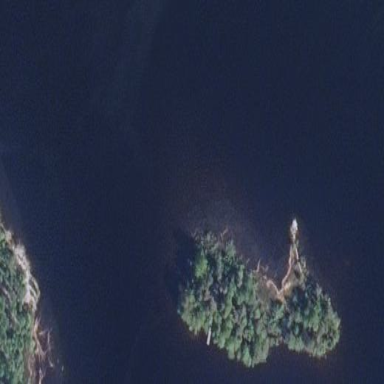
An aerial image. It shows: Islet covered with woodland.